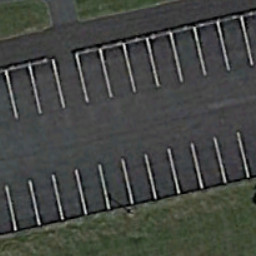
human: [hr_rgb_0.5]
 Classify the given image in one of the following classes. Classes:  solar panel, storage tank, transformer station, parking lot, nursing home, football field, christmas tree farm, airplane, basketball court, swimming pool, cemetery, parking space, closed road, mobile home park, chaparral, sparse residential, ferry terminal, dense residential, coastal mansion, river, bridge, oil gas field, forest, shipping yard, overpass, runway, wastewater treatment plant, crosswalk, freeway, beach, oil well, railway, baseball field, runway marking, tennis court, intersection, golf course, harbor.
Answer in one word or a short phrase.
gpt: parking space